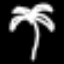
Label: palm tree